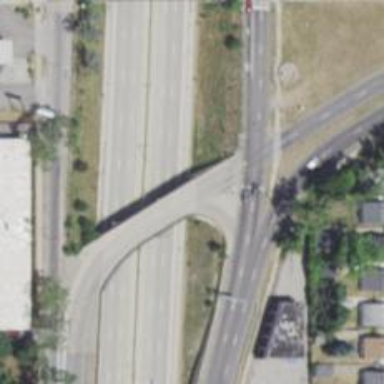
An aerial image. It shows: Trunk link highway.